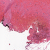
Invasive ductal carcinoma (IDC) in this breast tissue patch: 0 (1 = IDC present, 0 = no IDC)